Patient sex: M
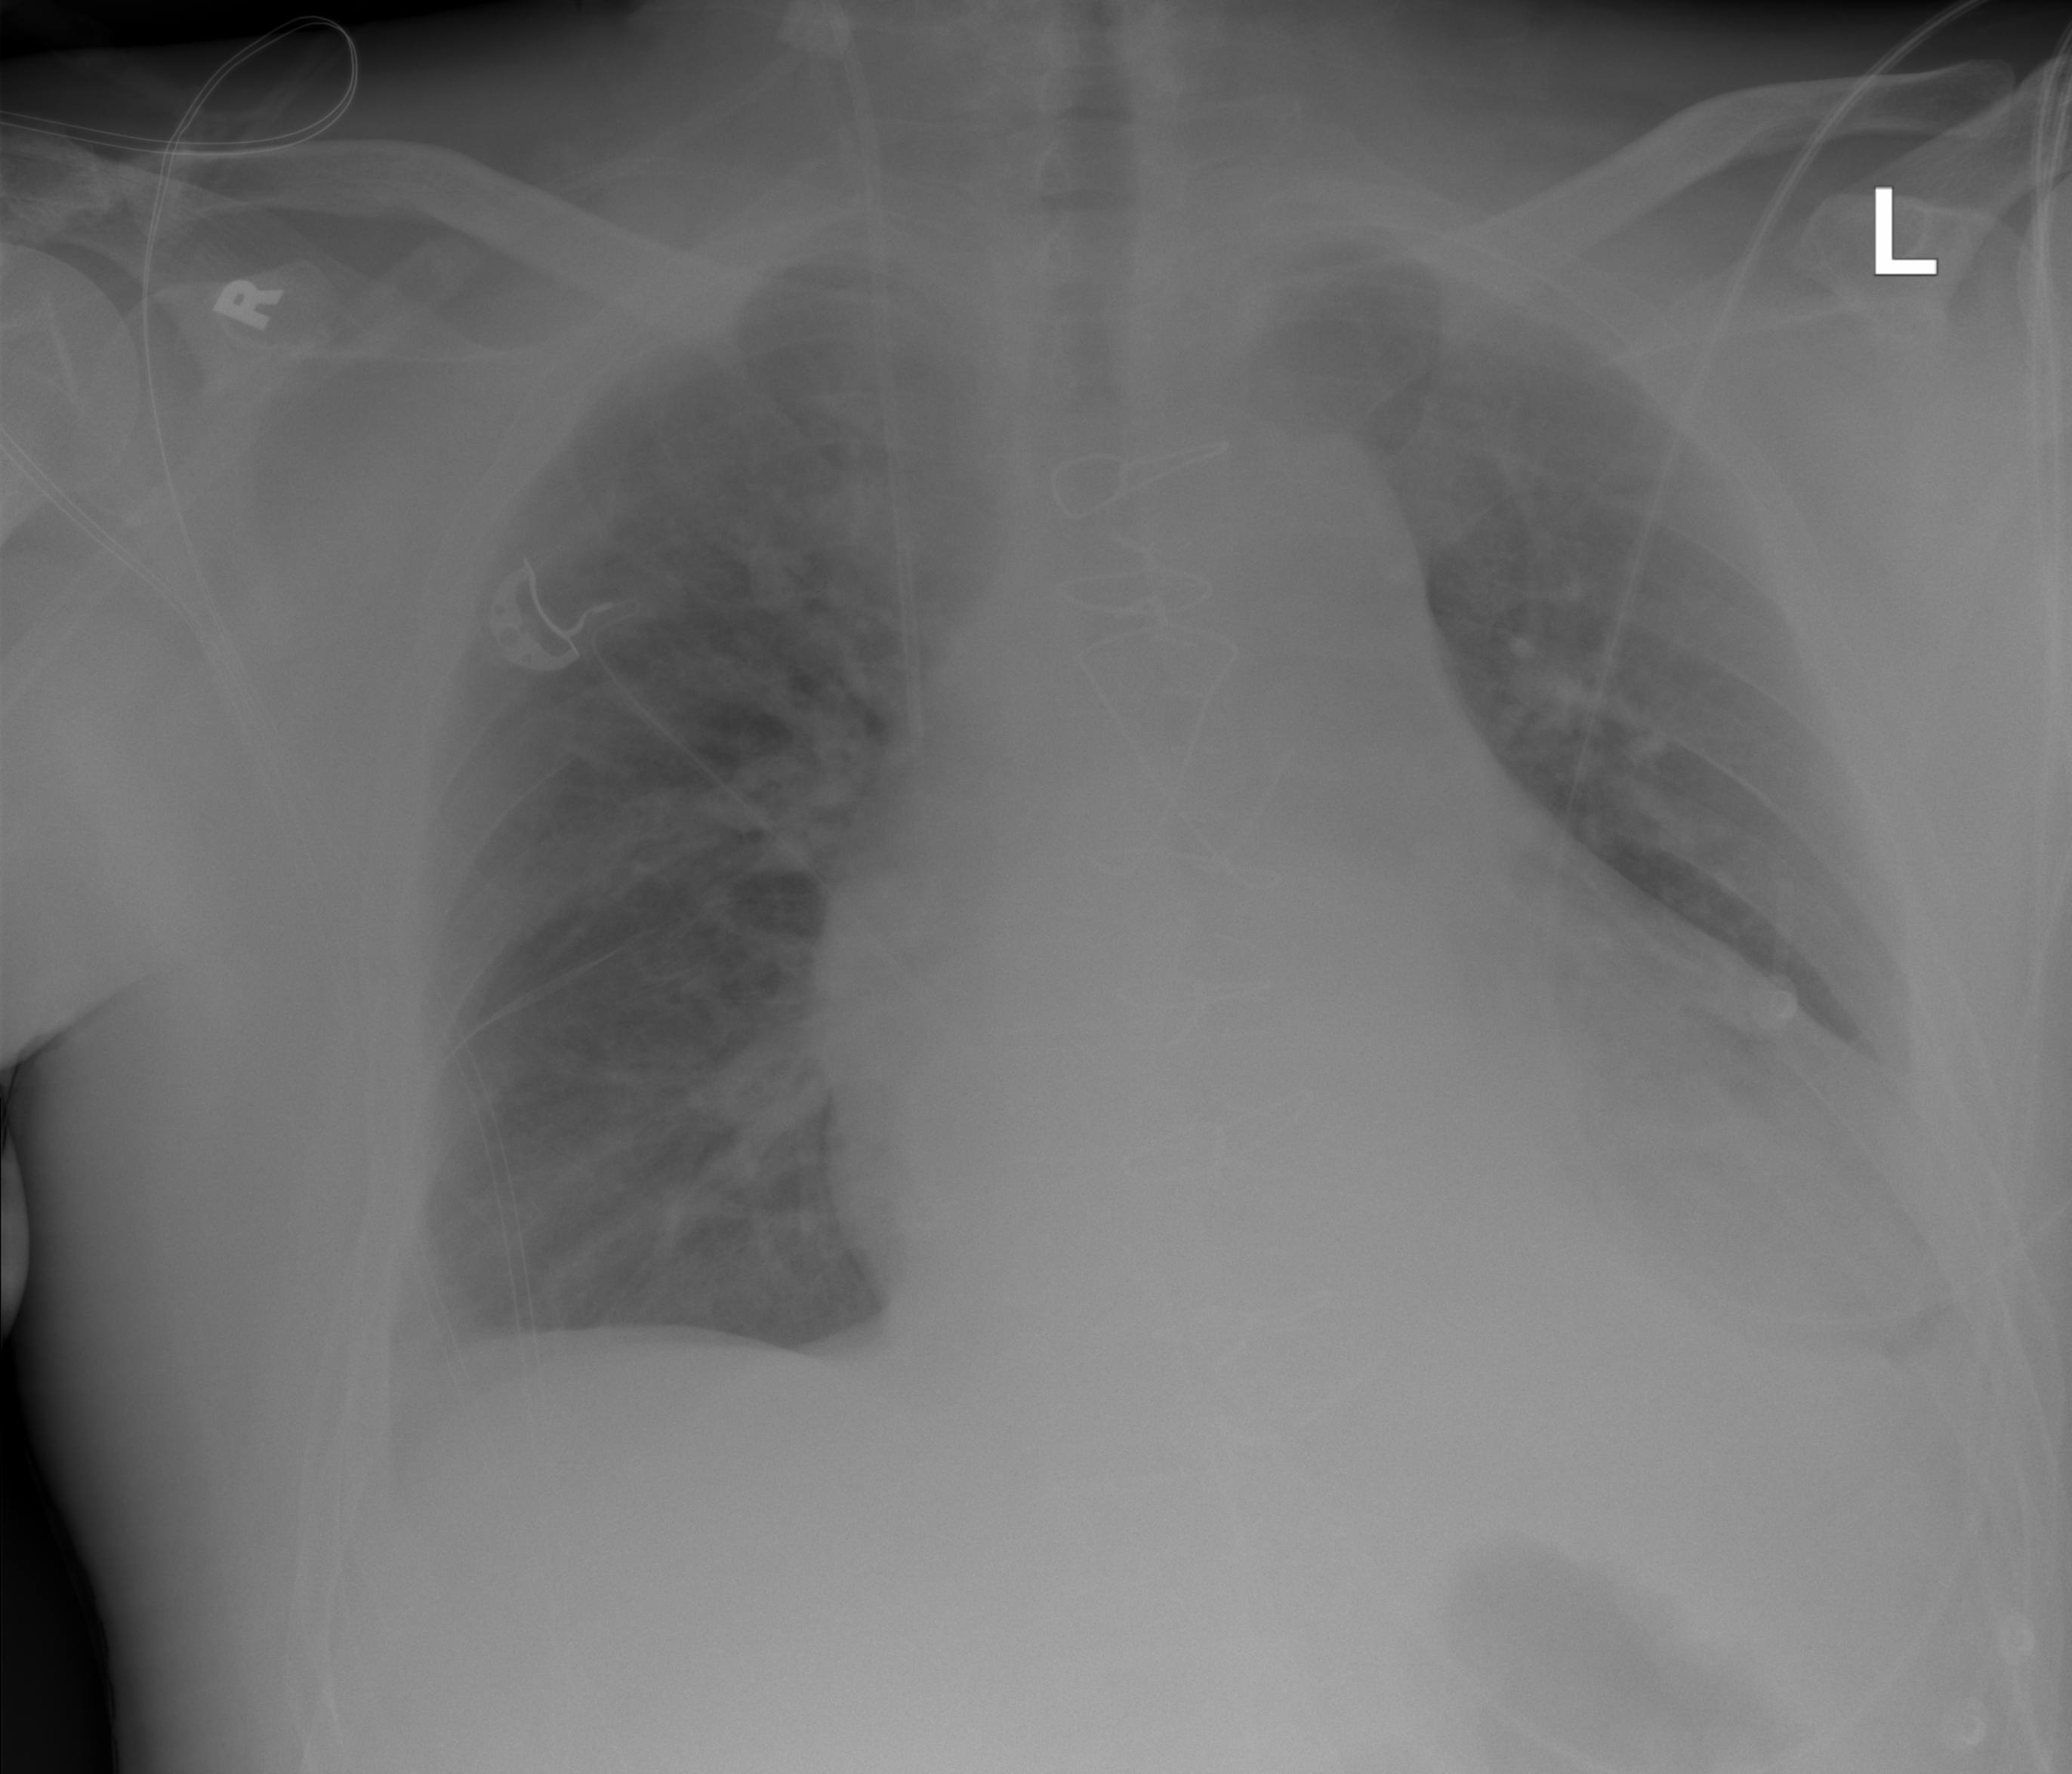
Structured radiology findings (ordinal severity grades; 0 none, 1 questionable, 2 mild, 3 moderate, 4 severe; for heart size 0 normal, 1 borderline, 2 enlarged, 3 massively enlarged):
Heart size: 2
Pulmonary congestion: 3
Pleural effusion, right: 2
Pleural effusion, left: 2
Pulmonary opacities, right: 0
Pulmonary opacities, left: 0
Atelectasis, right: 0
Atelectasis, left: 2